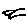
Label: bird